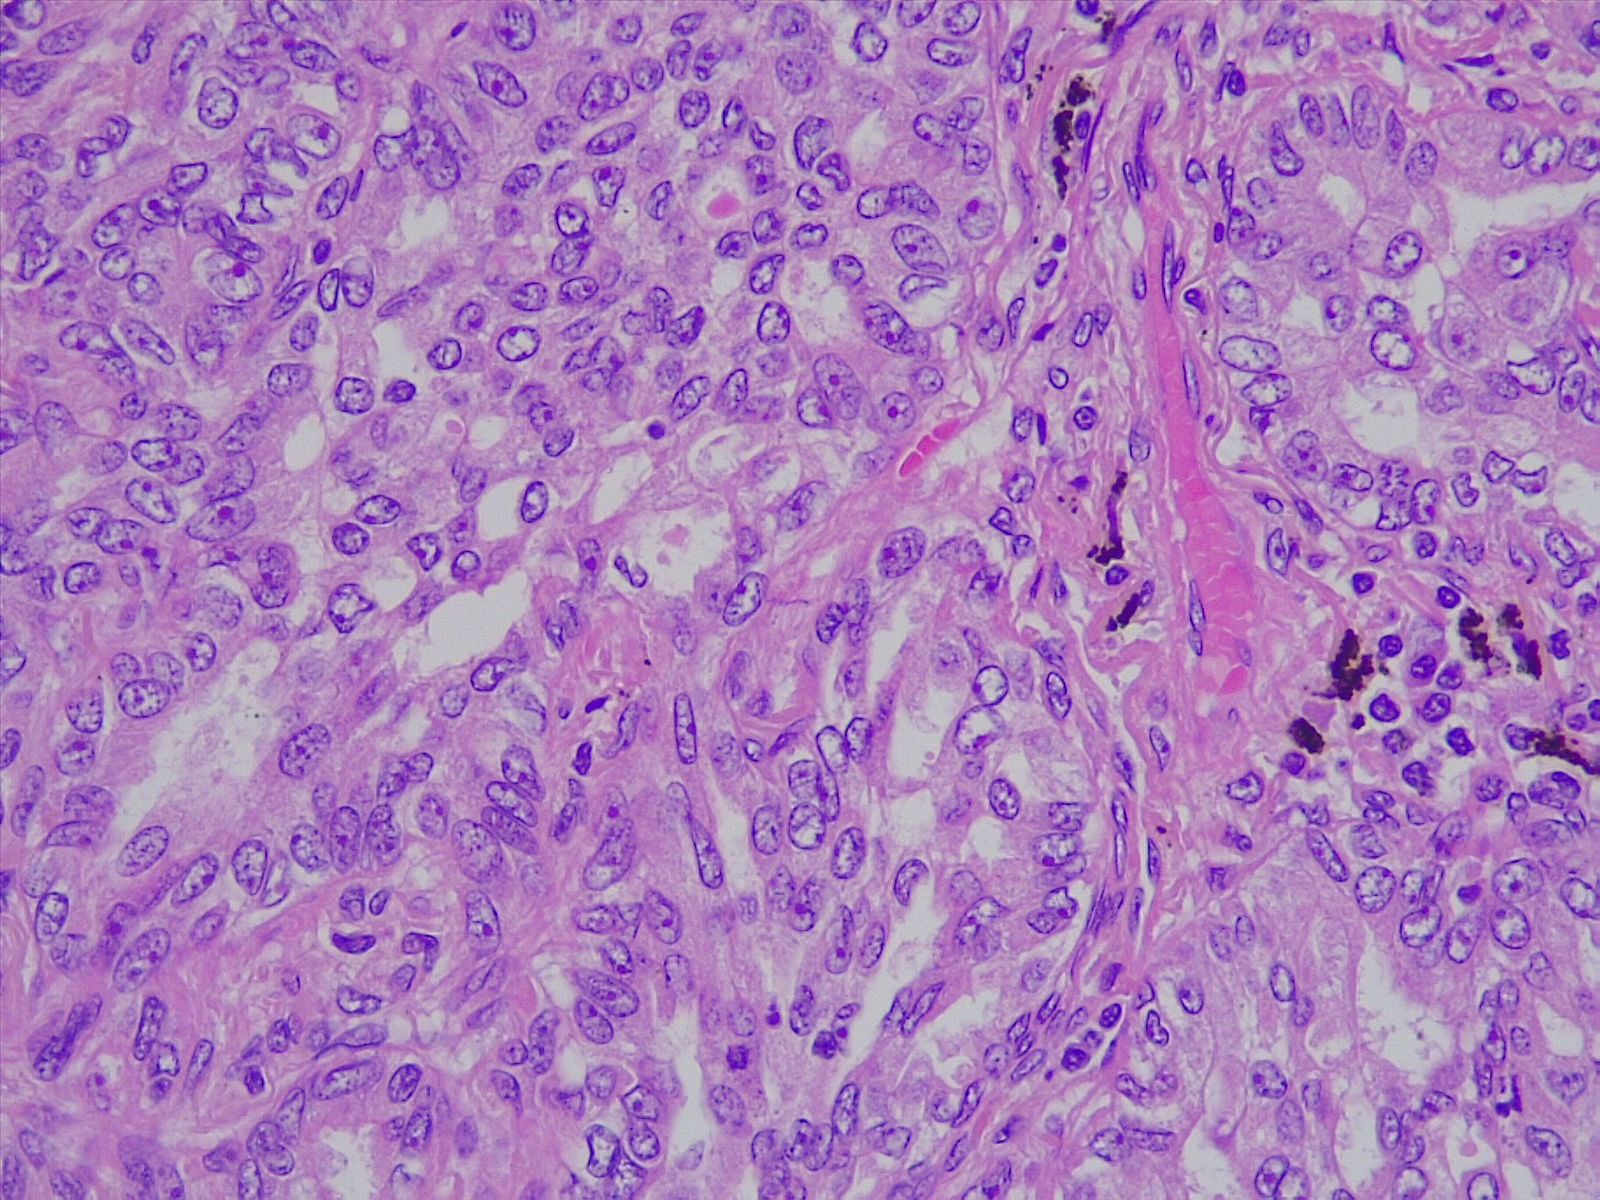
Label: lung adenocarcinoma, moderately differentiated